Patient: sex F, age 31
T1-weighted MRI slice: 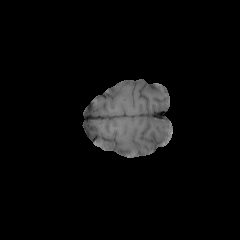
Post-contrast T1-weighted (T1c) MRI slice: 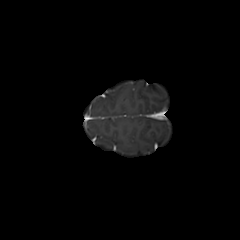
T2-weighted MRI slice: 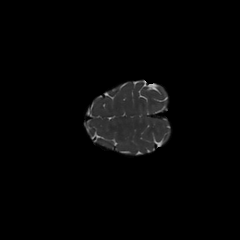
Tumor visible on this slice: no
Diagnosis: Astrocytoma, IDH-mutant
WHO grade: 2